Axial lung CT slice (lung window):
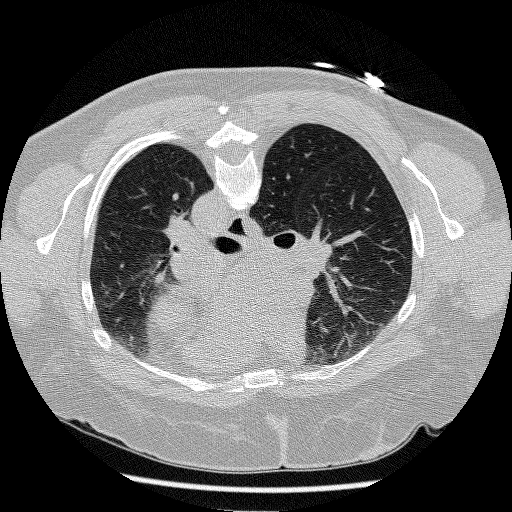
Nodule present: no